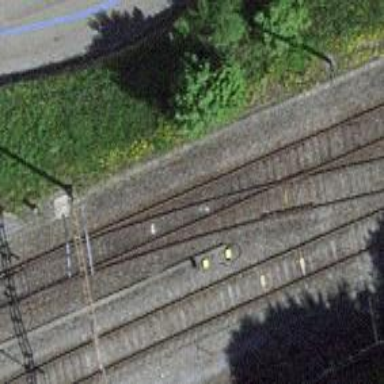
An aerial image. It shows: Single-track railway with electrified contact lines.